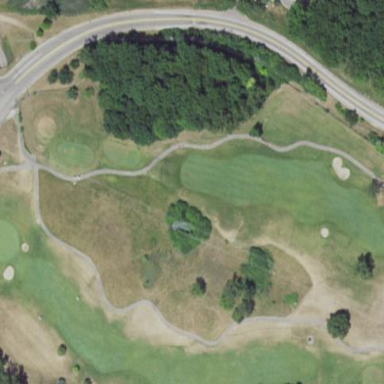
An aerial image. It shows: Golf fairway surrounded by grass.